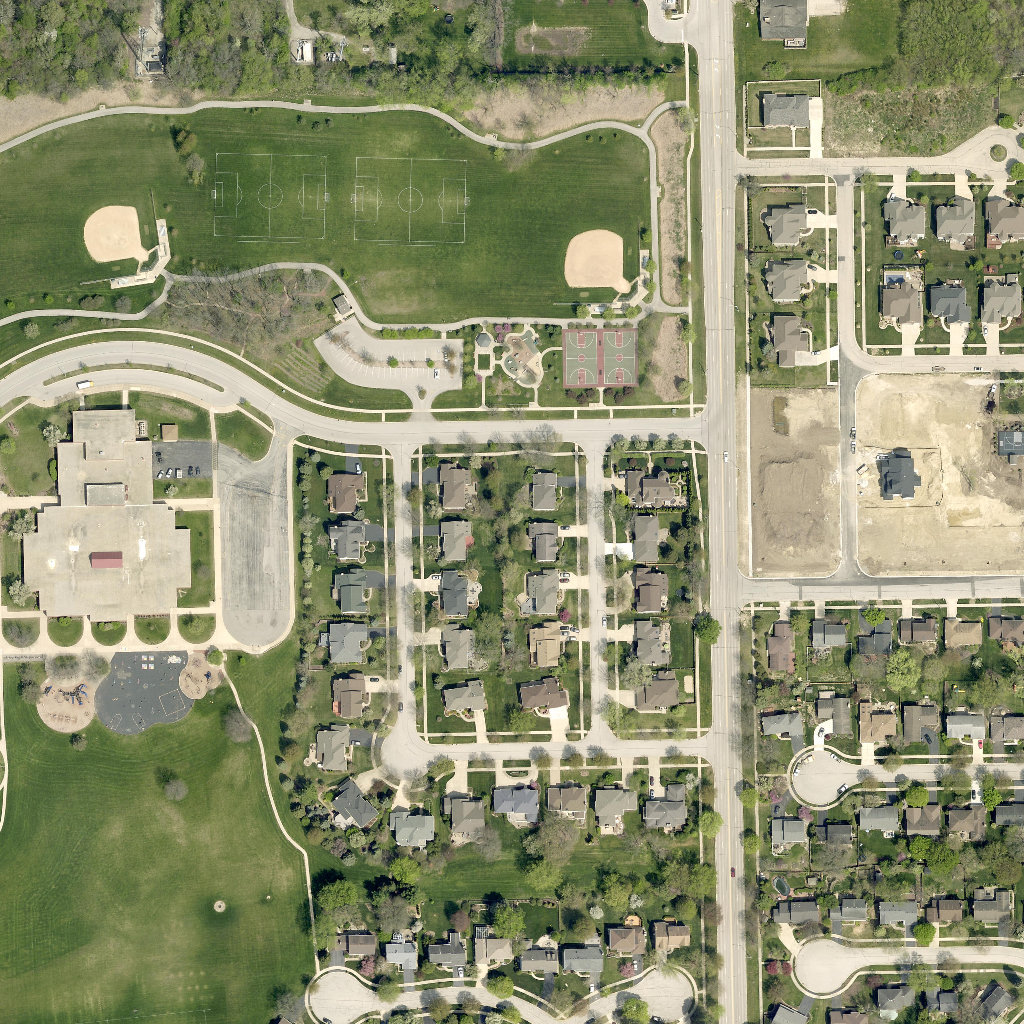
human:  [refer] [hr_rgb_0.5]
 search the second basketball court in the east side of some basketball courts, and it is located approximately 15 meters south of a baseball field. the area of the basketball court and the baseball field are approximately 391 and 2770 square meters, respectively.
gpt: <box>[[55, 32, 58, 37, 0]]</box>